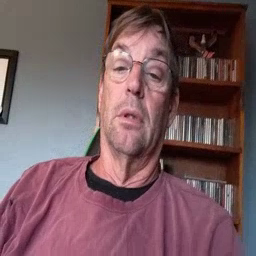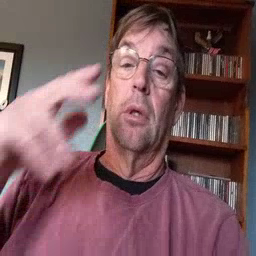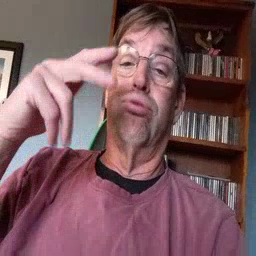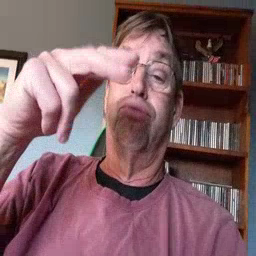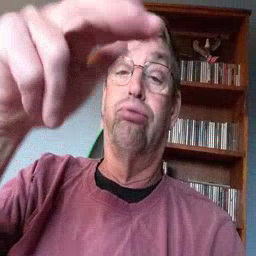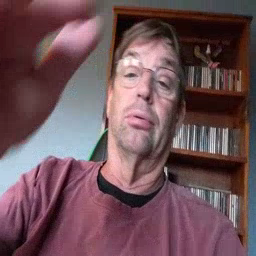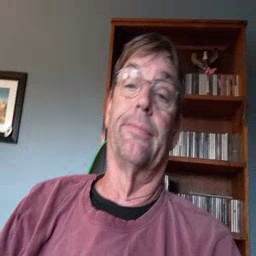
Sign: helicopter